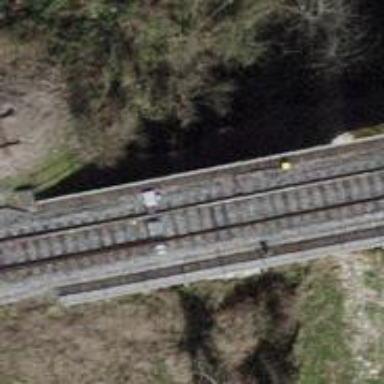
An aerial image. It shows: Single-track electrified railway with contact line.